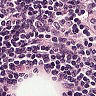
Metastatic tissue present: no